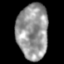
Tissue: skin
Cell type: Epithelial cells
Senescence score: 0.2524
Nuclear area (px): 1699
Mean DAPI intensity: 151.746